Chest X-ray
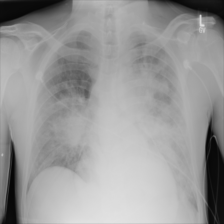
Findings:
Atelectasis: negative
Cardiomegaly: negative
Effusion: negative
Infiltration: positive
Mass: negative
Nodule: negative
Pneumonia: negative
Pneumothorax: negative
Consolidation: negative
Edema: negative
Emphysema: negative
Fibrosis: negative
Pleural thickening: negative
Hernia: negative